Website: apple
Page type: address-validator
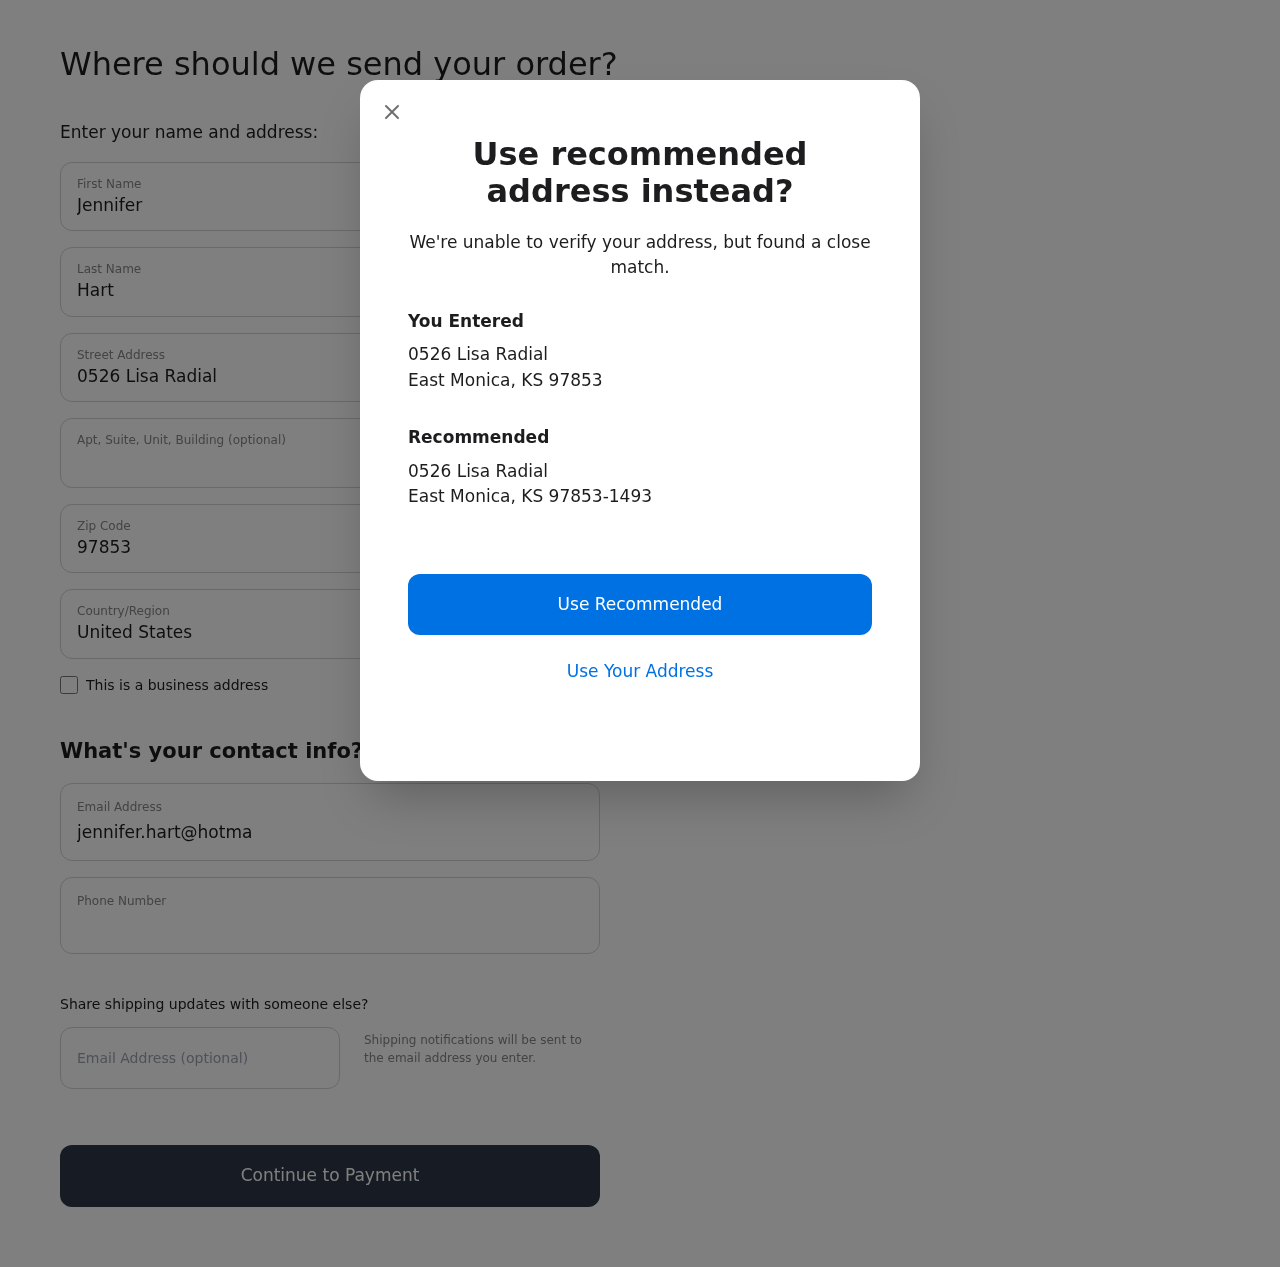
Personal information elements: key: PII_CITY
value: East Monica
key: PII_COUNTRY
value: United States
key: PII_EMAIL
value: jennifer.hart@hotmail.com
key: PII_FIRSTNAME
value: Jennifer
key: PII_GIFT_EMAIL
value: joseph.lopez@gmail.com
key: PII_LASTNAME
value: Hart
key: PII_PHONE
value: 7929824483
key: PII_POSTCODE
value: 97853
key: PII_POSTCODE_FULL
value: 97853-1493
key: PII_STATE_ABBR
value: KS
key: PII_STREET
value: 0526 Lisa Radial
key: PII_CITY2
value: East Monica
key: PII_STATE_ABBR2
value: KS